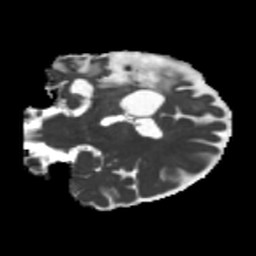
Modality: MD
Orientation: coronal
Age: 51
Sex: female
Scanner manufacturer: siemens
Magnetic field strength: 3 T
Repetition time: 5.25 s
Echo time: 0.08 s